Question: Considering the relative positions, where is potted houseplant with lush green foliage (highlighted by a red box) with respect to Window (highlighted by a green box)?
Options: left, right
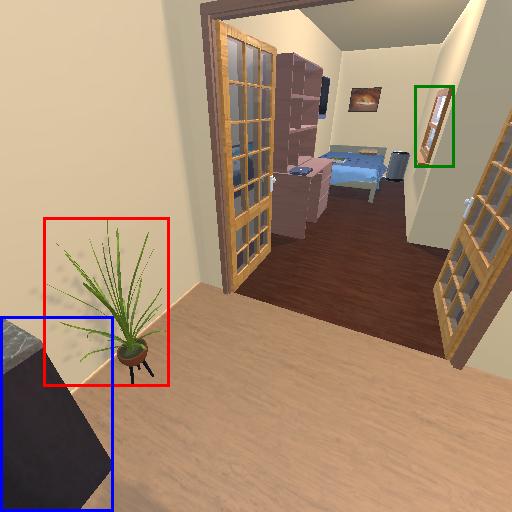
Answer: left